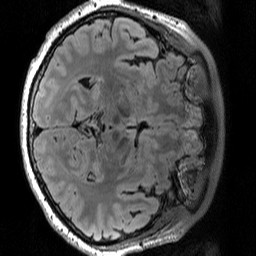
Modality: T2w
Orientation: axial
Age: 53
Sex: male
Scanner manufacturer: siemens
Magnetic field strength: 3 T
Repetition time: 5 s
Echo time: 0.386 s